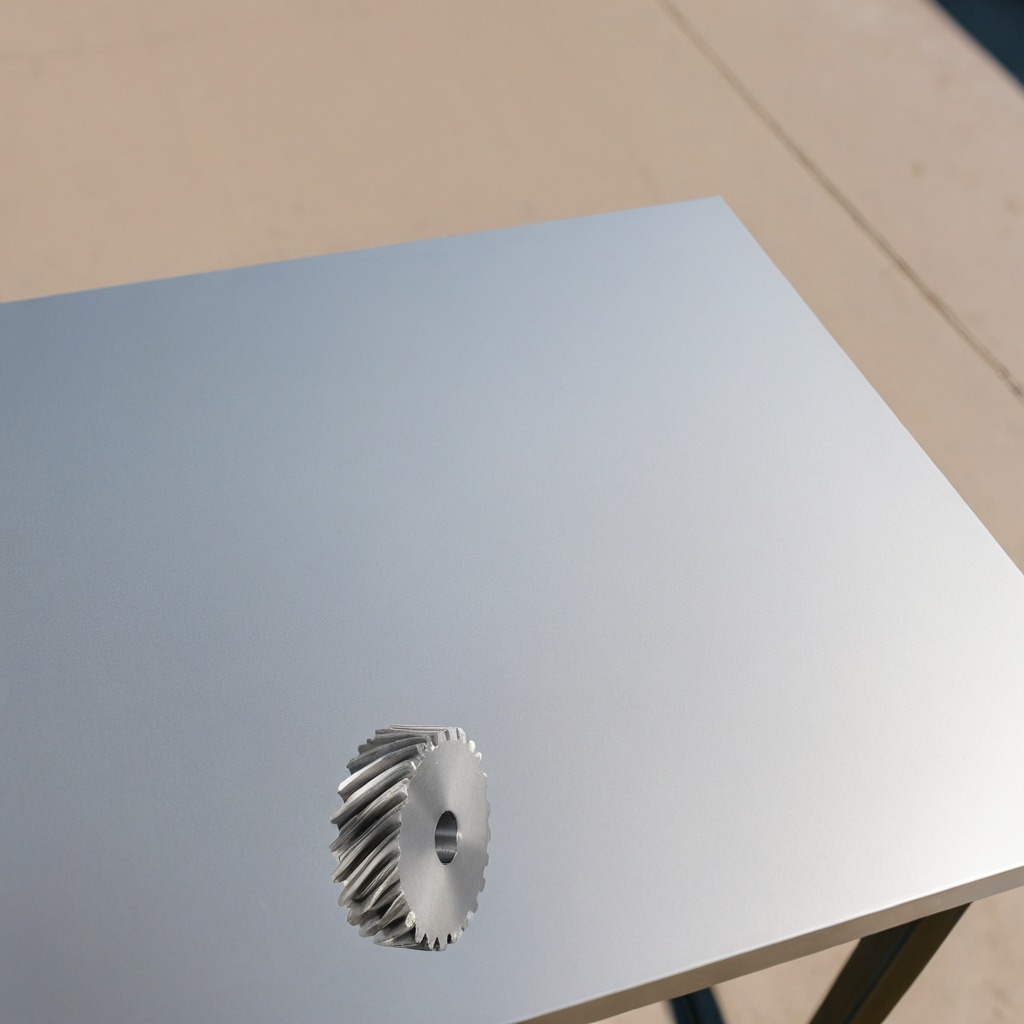
A steel gear with teeth is lying on the table.